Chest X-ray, PA view. Patient: 57 years old, sex F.
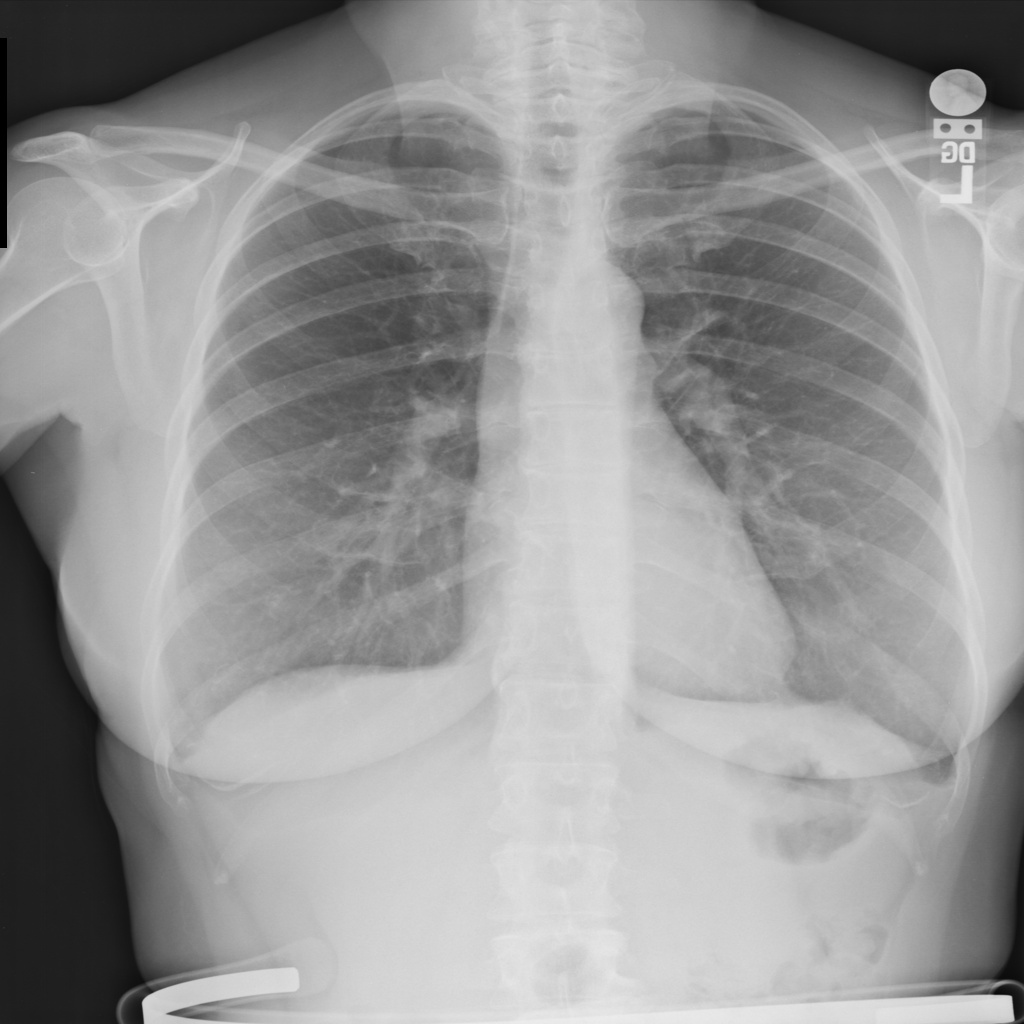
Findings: No Finding